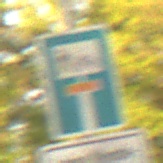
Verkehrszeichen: SackgasseRadverkehrFussgaengerDurchlaessig
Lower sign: HinweisGeaenderteVorfahrtVerkehrsfuehrungVerkehrsregelung3
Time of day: SunriseSunset
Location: Outdoor (RoadRail)
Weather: Clear
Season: NotSpecified
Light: Natural